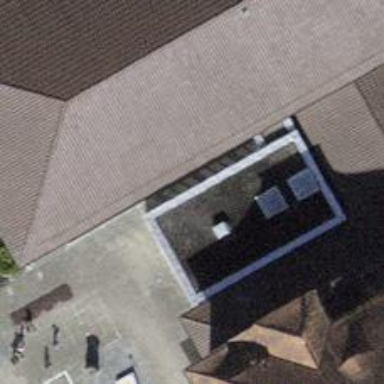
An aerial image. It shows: School.